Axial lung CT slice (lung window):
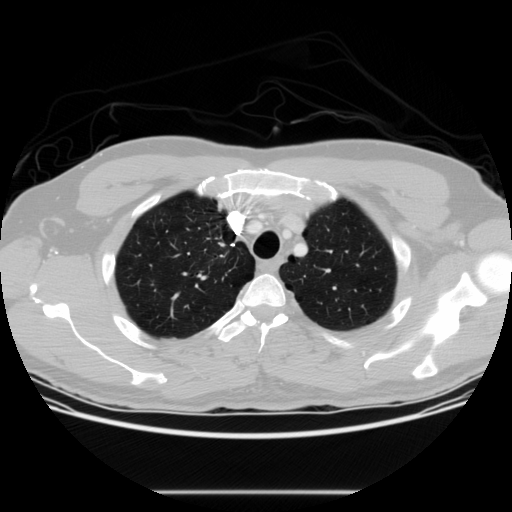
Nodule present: no